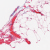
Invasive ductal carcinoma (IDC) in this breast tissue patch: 0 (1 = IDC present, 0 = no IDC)